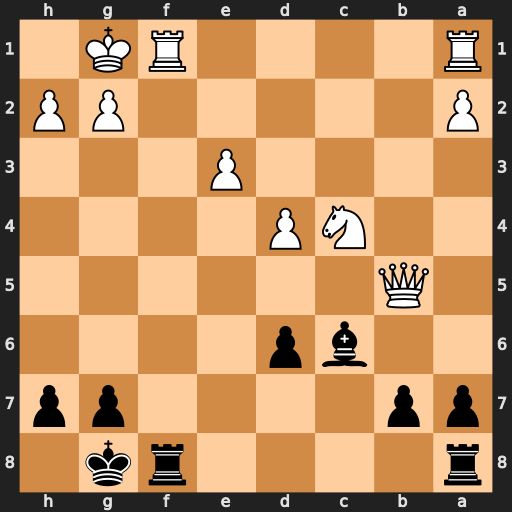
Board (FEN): r4rk1/pp4pp/2bp4/1Q6/2NP4/4P3/P5PP/R4RK1
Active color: b
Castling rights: -
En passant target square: -
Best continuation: Rxf1+ Rxf1 Bxb5 Nxd6 Bxf1